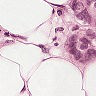
Metastatic tissue present: yes